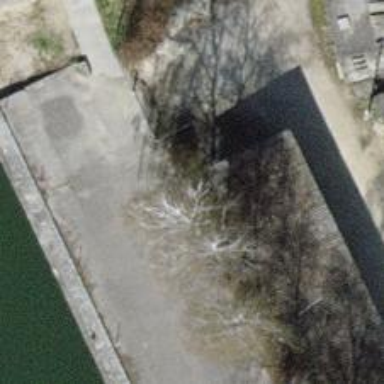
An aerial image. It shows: Brown bench in the vicinity.